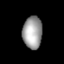
Tissue: lung
Cell type: Fibroblasts
Senescence score: 0.542
Nuclear area (px): 618
Mean DAPI intensity: 159.231